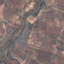
Land use / land cover: PermanentCrop